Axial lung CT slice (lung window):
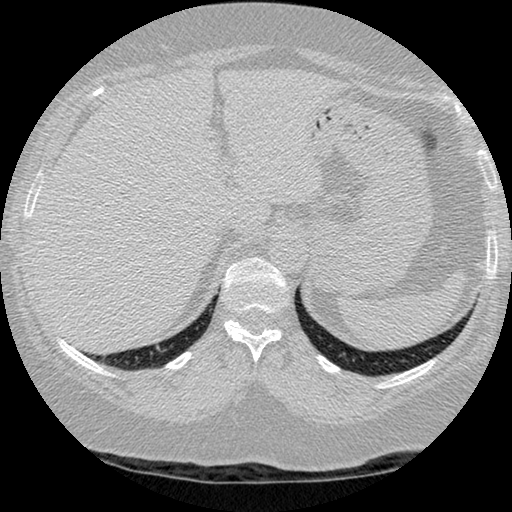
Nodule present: no